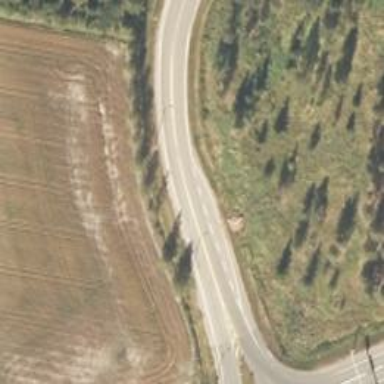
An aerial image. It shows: Primary link road with asphalt surface.